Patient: sex M, age 72
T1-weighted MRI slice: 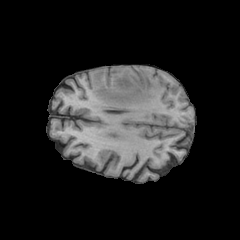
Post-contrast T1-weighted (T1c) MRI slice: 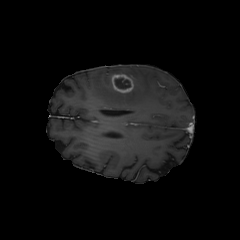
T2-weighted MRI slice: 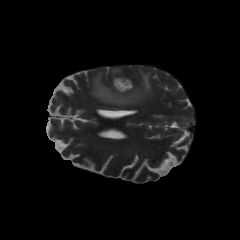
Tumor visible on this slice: yes
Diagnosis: Glioblastoma, IDH-wildtype
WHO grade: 4